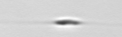
Label: Cylindrotheca_morphotype1